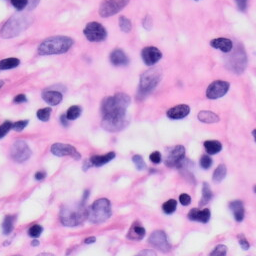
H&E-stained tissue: Skin